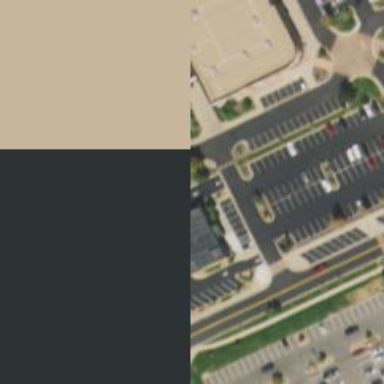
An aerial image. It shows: Parking space is available.